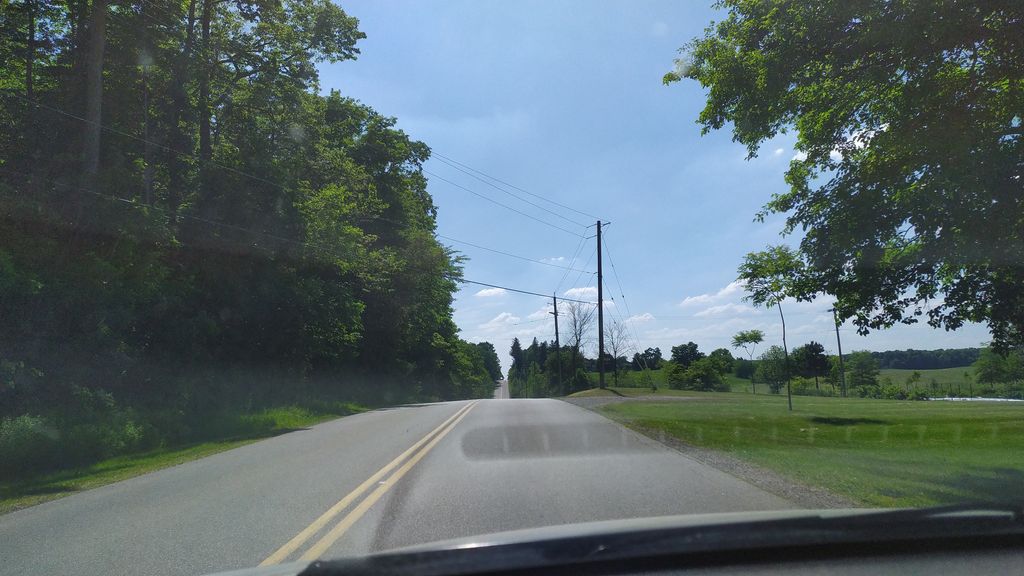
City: kitchener-waterloo